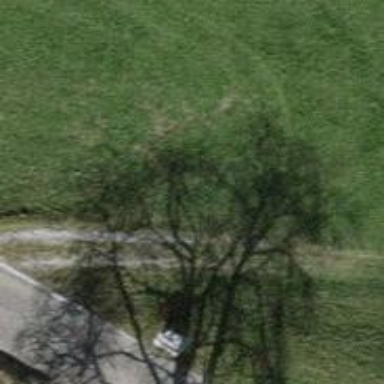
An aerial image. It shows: Beautiful tree in nature.